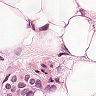
Metastatic tissue present: yes